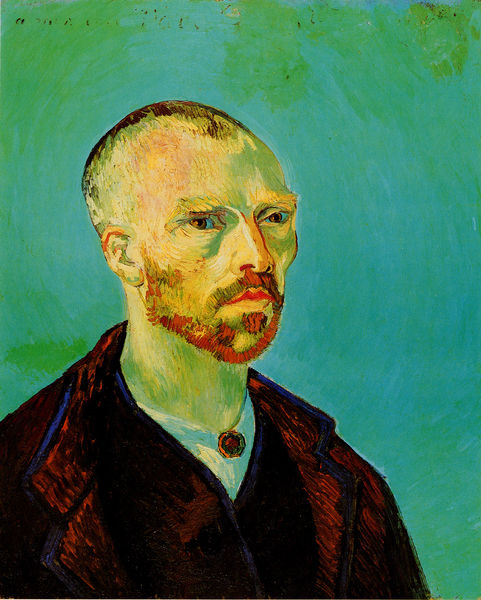
Titel: Selbstbildnis (Paul Gauguin gewidmet)
Künstler: Vincent van Gogh
Standort: Cambridge (Massachusetts)
Institution: Fogg Art Museum
Schlagwörter: blau, dunkel, gemälde, kopf, mann, weiß, gelb, grün, impressionismus, braun, frisur, hintergrund, licht, mund, nase, ohr, orange, profil, schwarz, stirn, türkis, blick, rot, expressionismus, malerei, bart, blond, hemd, jacke, augen, kleidung, kragen, vollbart, bildnis, hals, portrait, porträt, öl, pastos, auge, haare, mantel, augenbrauen, brosche, brustbild, knopf, kontrast, lippen, ohren, rechts, wangen, moderne, farben, kette, farbe, violett, weis, van gogh, ölgemälde, duktus, kraft, ernst, streng, brauen, glatze, pupillen, augenbraue, revers, selbstporträt, weste, gogh, medaillon, munch, selbstbildnis, pinselstrich, kopie, vincent van gogh, selbstportrait, stirnglatze, wangenknochen, halbprofil, kurzhaarfrisur, vincent, ductus, digitalisiert, van, sacko, pastose malweise, vincent van, augenfarbe, geheimratecken, hüftstück, nach van gogh, vinzent, sselbstbildnis